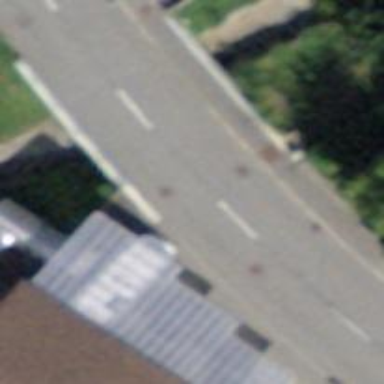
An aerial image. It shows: Tertiary road with asphalt surface that goes over bridge.